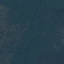
Land use / land cover class: Forest